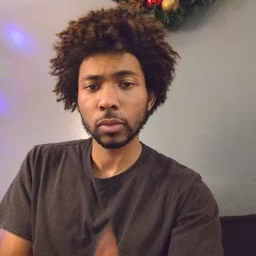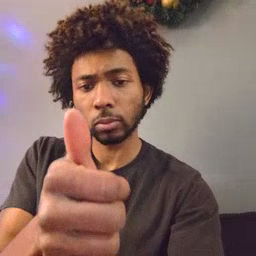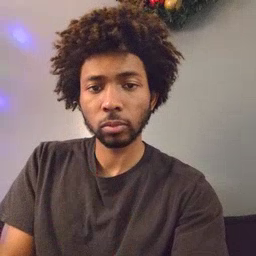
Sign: yourself